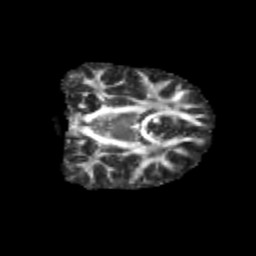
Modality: FA
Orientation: coronal
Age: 12
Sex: female
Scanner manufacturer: siemens
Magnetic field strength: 3 T
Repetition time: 3.8 s
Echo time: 0.07 s